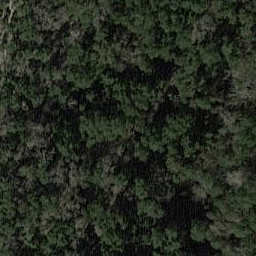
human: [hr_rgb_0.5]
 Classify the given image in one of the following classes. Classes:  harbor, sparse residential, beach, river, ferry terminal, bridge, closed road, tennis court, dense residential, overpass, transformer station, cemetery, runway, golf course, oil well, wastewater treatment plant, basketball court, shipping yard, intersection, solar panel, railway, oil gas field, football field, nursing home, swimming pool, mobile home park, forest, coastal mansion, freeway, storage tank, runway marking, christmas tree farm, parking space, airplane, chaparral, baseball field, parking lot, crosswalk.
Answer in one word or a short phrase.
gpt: forest